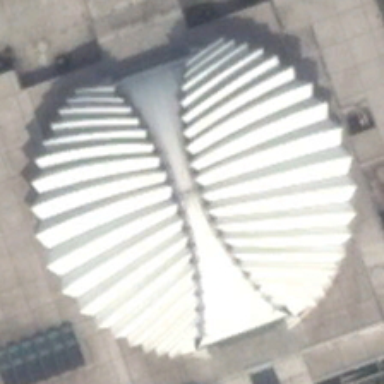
A white center building is just like a shell .